Field crop: tomato
Growth stage: 1
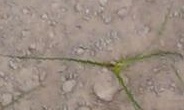
Species: cyperus